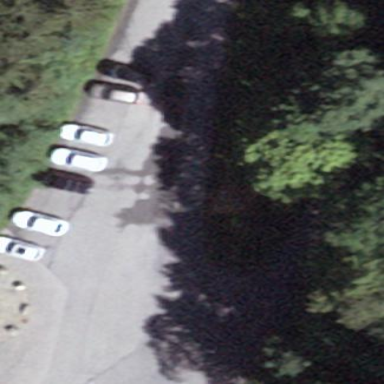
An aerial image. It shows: Asphalt parking lot.